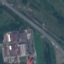
Land use / land cover class: Highway